Field crop: tomato
Growth stage: 2
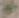
Species: solanum